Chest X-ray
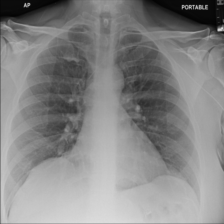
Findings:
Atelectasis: negative
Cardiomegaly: negative
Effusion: negative
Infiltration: negative
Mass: negative
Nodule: negative
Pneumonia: negative
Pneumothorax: negative
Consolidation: negative
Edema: negative
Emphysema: negative
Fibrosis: negative
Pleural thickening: negative
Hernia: negative